Question: I'm programming a little WP theme and need a little help with the new CSS3 background-size property.
I have a DIV which contains an image as background. The image itself is set bigger than the div to present a little cut-out of the original image:
'''
.imageContainer {
background-size:154% 102%;
background-position-x:-28%;
background-position-y:0.28%;
}
'''
So far everything is fine. But invoking the background-position property gets tricky if the size is >= 100%.
I put together a little JS/CSS Playground for testing:
- - -
For the following case I calculated:
- - - - -
So I rendered a page (incl. automatic calculations) and the size is about the right size.
But as I said, less background-position-x (-28%) means the image goes right, the image has the wrong position.
It would have to be moved left, because I calculated -28% "left margin". So I did a bit trial and error and it turned out that the right position would be at something around 50%.
Is this still an CSS3 issue, or is it my complete misunderstanding of the functionality of this property?
<URL>
Here is a picture to illustrate my target...

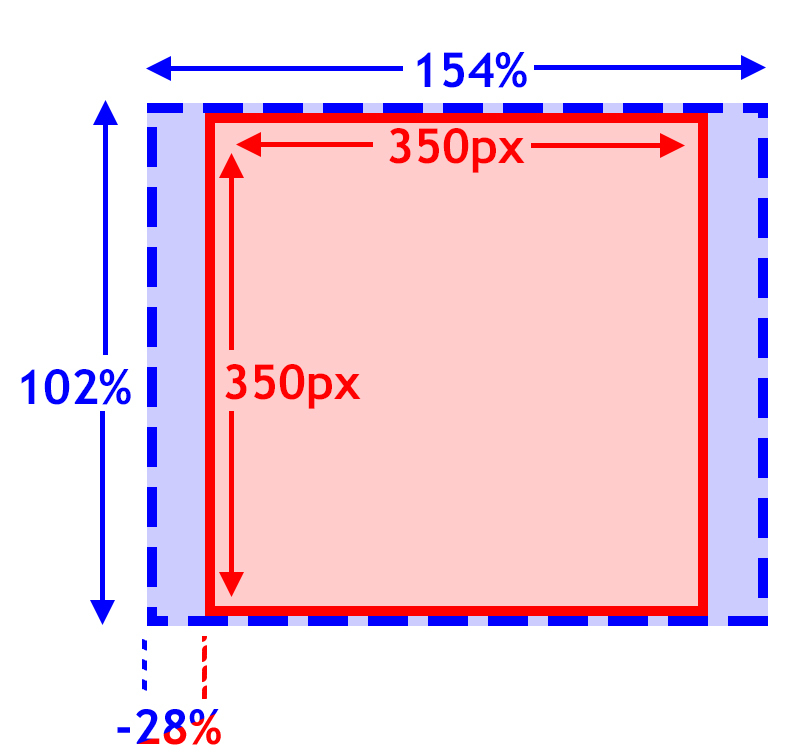
Answer: The key to your problems is that percentage that you specify gives the point where the container and the image . This point is calculated both in the image and in the container.
So, if you want the image centered, that means that the center of the image is in the center of the container. So, this is the value that you find by trial and error.
The key here is 50% as background-position gets the image centered, and you don't need any of your calculations
If you specify 10% for the property, that would mean that the point at 10% from the left in the image is positioned at the point at 10% from the left in the container.
How to convert from percentage to px (as requested).
Lets say that you have a container o size and the image is greater by a factor of You specify a background position of %. We take this as an unitary factor being
The position to match in the container is . The position to match in the image is . The position of the image from the container is the difference, , that can be given as .
That explains why:
The apparent result of the property is inverted when f > 1 . (the image is bigger than the container.
The result is nil when f = 1 (the image is the same size than the container)
Now to convert that to space percentage, you just divide by the size of the container () to give
or divide by the size of the image to give